Question: I basically want to convert this ISO format 'PT18M8S' to something like '13:09' or '10000ms'
I'm getting this format from YouTube Data API v3:

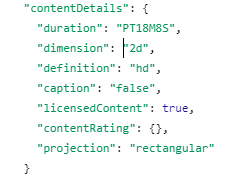
Answer: You can use <URL>. With some more convenience methods were introduced.
If you have gone through the above links, you might have already noticed that 'PT18M8S' specifies a duration of 18 minutes 8 seconds that you can parse to a 'Duration' object and out of this object, you can create a string formatted as per your requirement by getting days, hours, minutes, seconds from it.
'''
import java.time.Duration;
public class Main {
public static void main(String[] args) {
String strIso8601Duration = "PT18M8S";
Duration duration = Duration.parse(strIso8601Duration);
// Default format
System.out.println(duration);
// Custom format
// ####################################Java-8####################################
String formattedElapsedTime = String.format("%02d:%02d:%02d", duration.toHours() % 24,
duration.toMinutes() % 60, duration.toSeconds() % 60);
System.out.println(formattedElapsedTime);
// ##############################################################################
// ####################################Java-9####################################
formattedElapsedTime = String.format("%02d:%02d:%02d", duration.toHoursPart(), duration.toMinutesPart(),
duration.toSecondsPart());
System.out.println(formattedElapsedTime);
// ##############################################################################
System.out.println(duration.toMillis() + " milliseconds");
}
}
'''
'''
PT18M8S
00:18:08
00:18:08
<PHONE> milliseconds
'''
Learn about the modern date-time API from <URL>.
- <URL>